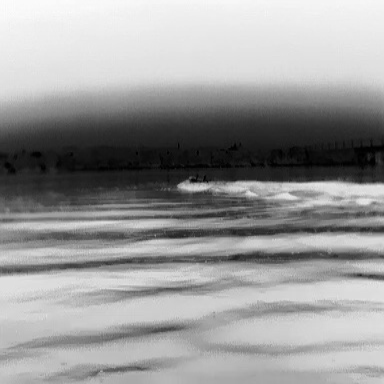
There is a canoe in the infrared image.